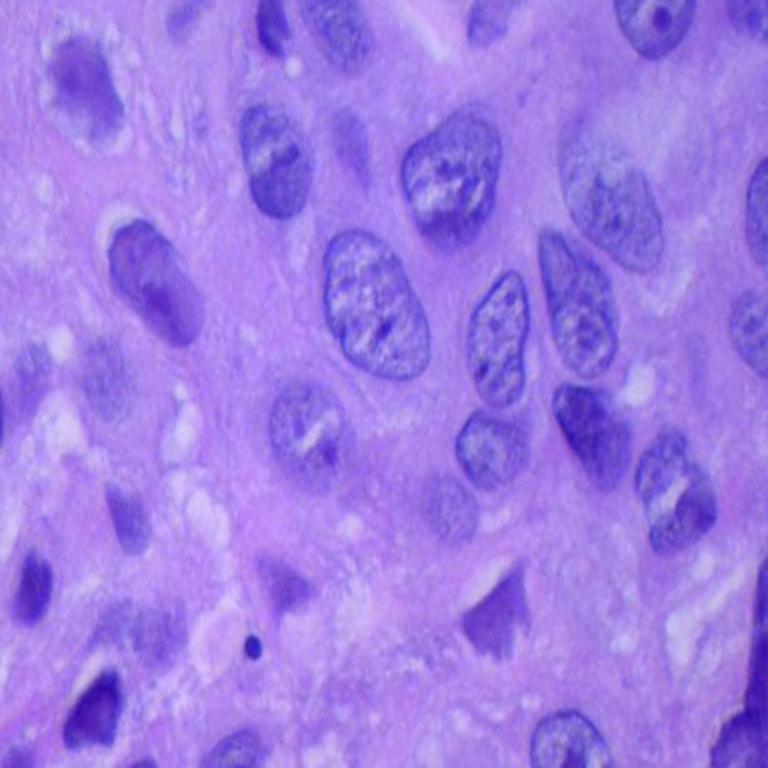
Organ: lung
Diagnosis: squamous carcinomas